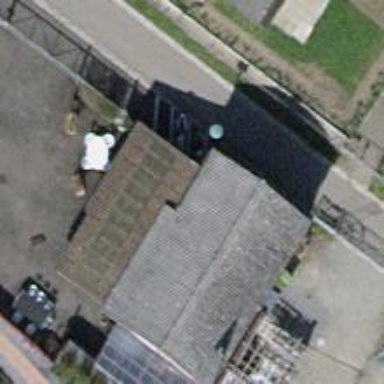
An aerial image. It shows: View of roof of building.